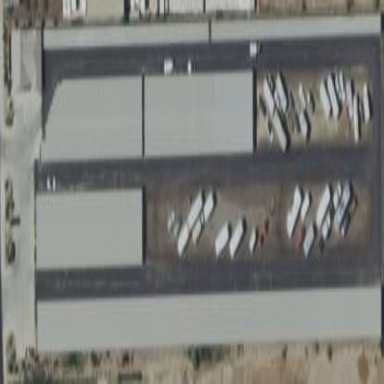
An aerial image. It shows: Commercial area with storage rental shop.